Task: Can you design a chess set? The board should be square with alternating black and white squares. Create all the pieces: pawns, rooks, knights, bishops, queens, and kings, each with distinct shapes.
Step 311:
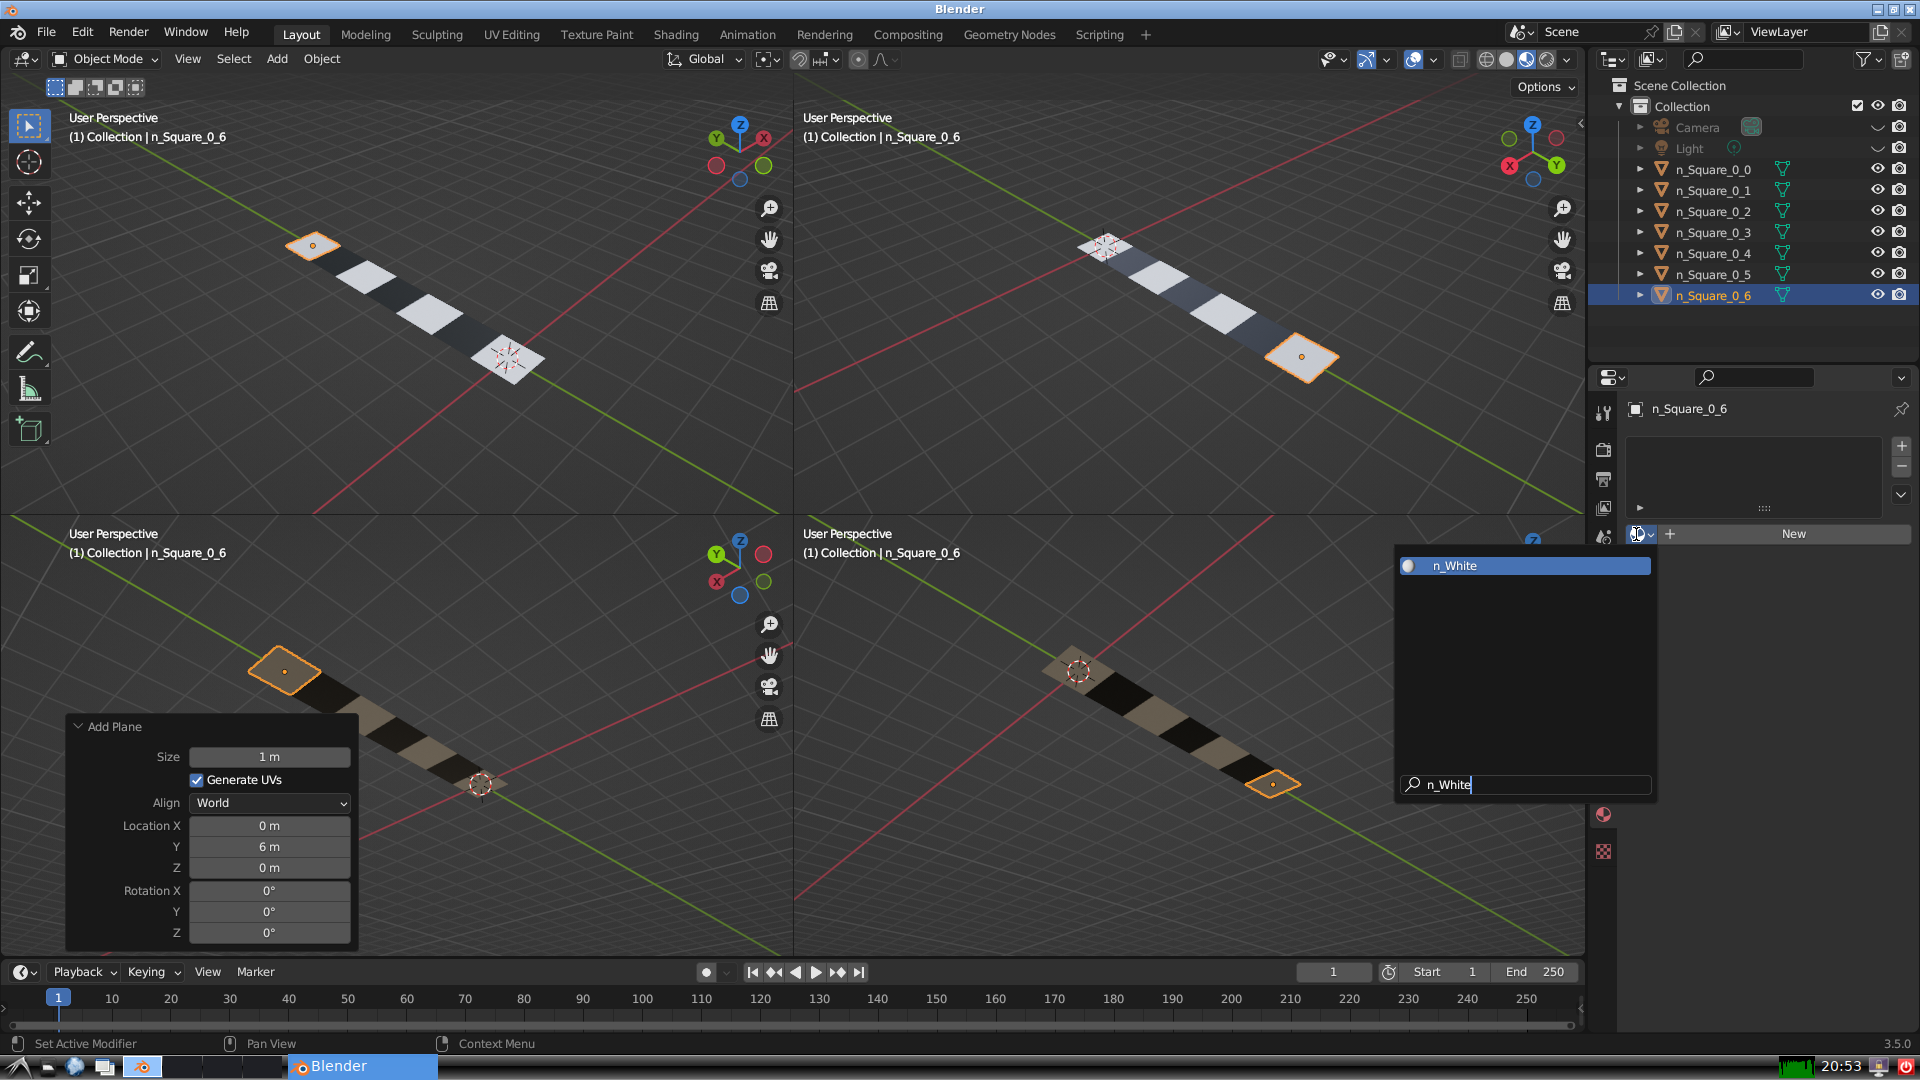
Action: {"key_press": ['Return']}